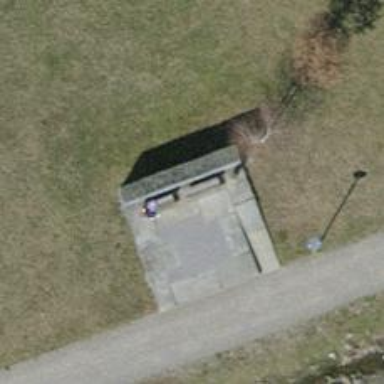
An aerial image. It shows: Public bookcase.